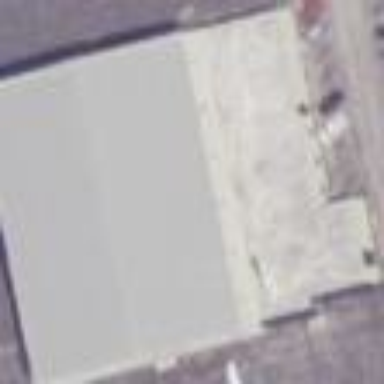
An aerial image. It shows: Hangar.